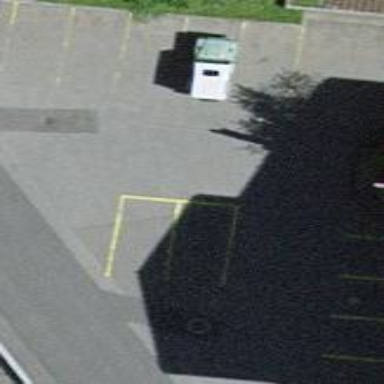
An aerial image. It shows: Parking area with surface.